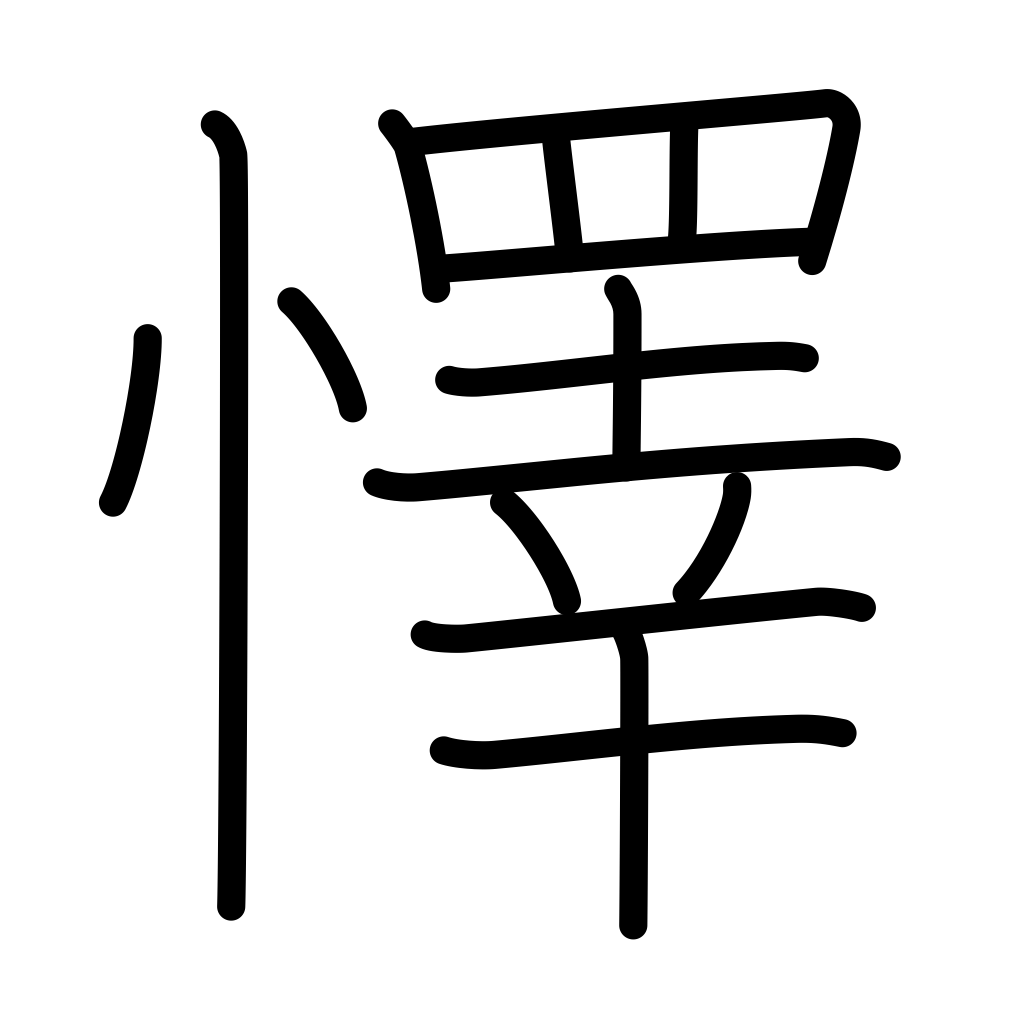
Meaning: rejoice